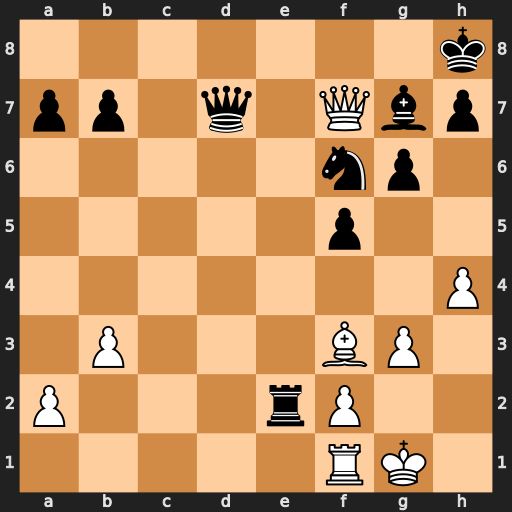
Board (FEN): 7k/pp1q1Qbp/5np1/5p2/7P/1P3BP1/P3rP2/5RK1
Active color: w
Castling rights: -
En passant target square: -
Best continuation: Qxd7 Nxd7 Bxe2